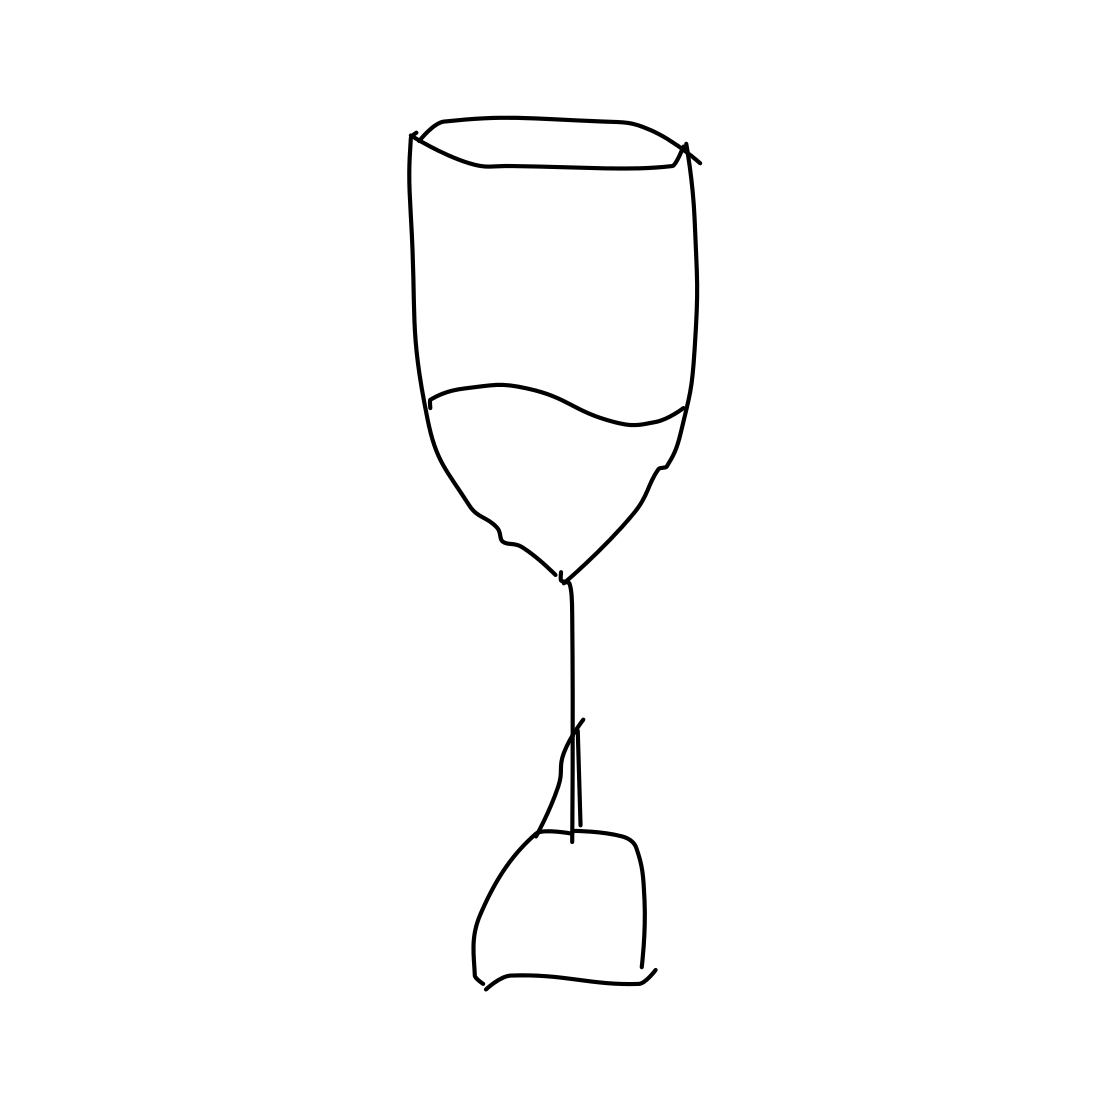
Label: wineglass